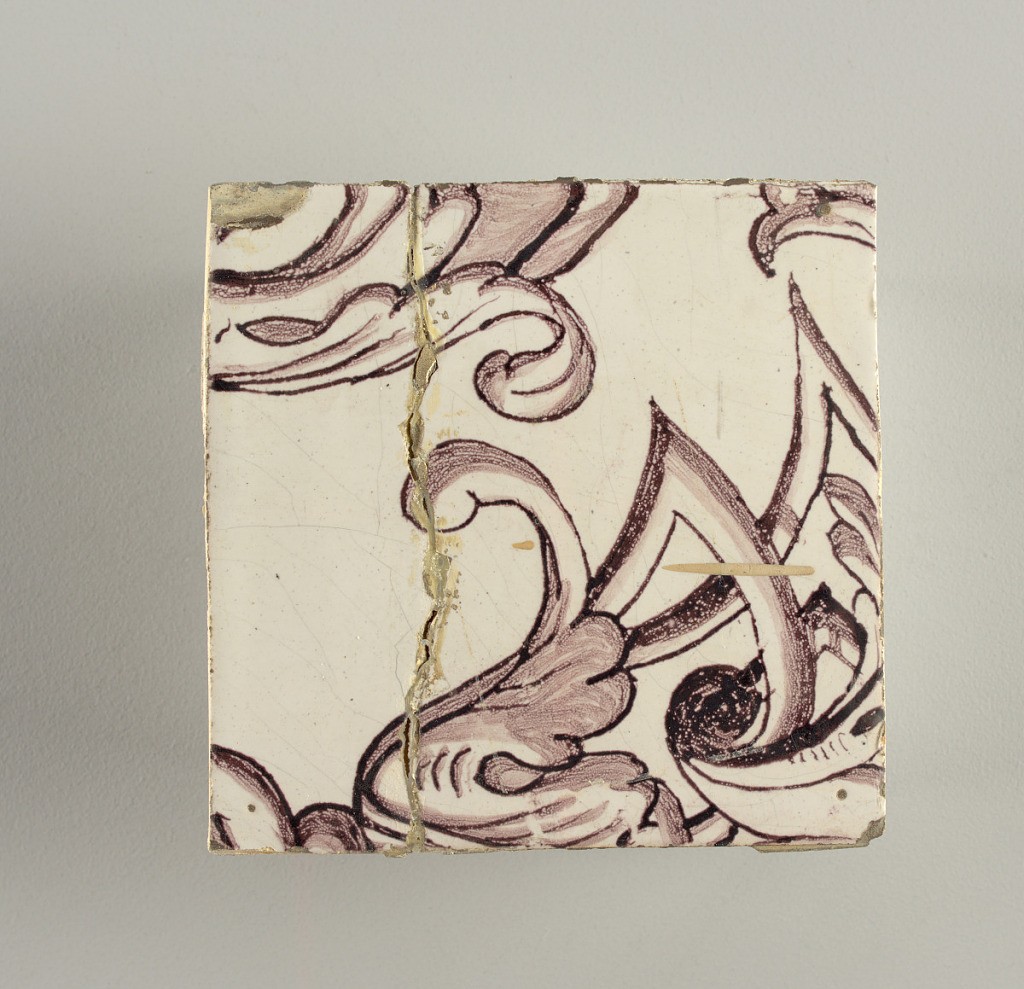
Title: Wall facing
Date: ca. 1725
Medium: Tin-glazed earthenware, underglaze
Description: Horizontal rectangle.  Thirty-seven tiles wide and twenty-one high with opening for door or window nineteen and one-half tiles high and twelve wide.  To left and right of opening, centered canopy above. Left, woman representing Hope, right, a sculputure urn.  Centered above opening, a mascaron.  Arabesque design of foliage.